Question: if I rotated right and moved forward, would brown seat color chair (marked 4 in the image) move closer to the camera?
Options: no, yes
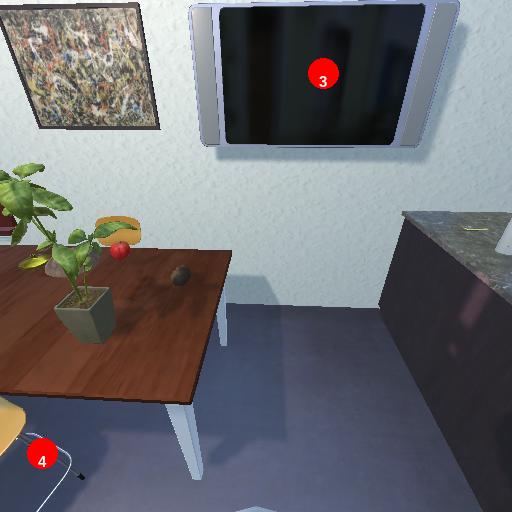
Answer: no